Here is the raw accelerometer signal from a rotor rig, plotted against time. Classify the rotor condition as one of: normal, misalignment, unbalance, looseness.
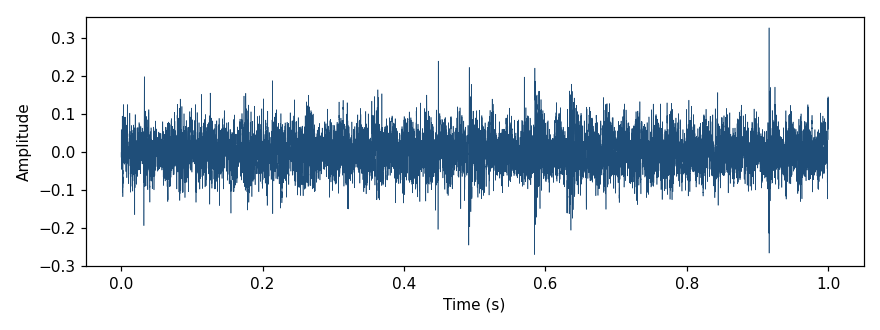
Answer: misalignment